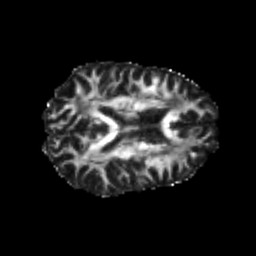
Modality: FA
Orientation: axial
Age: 23
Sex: male
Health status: healthy
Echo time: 0.074 s